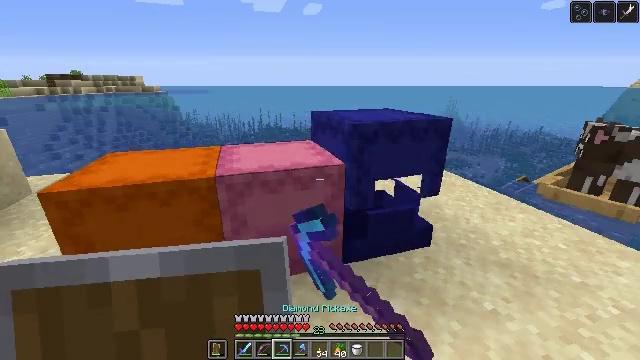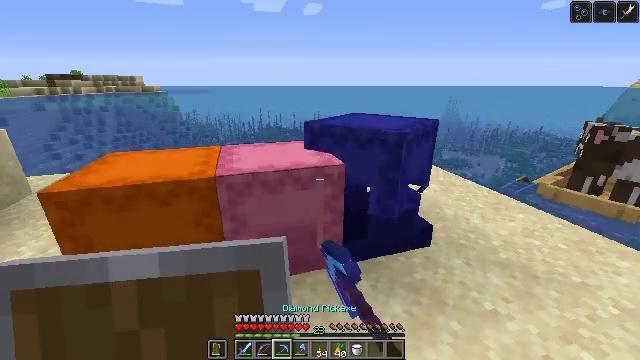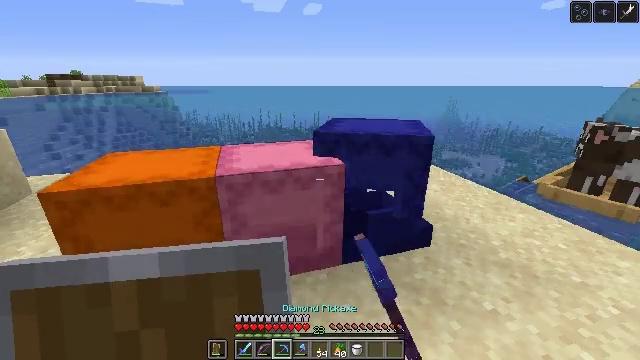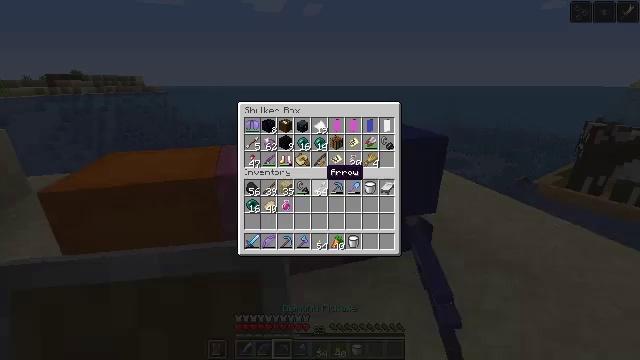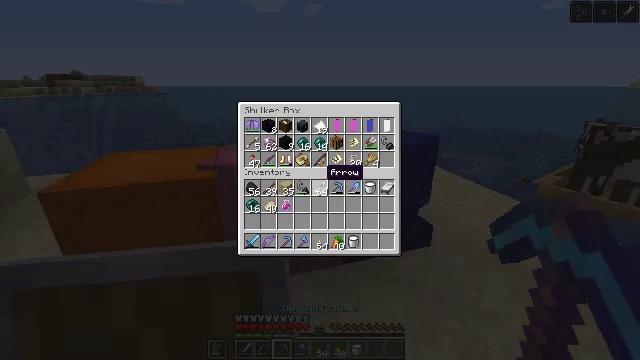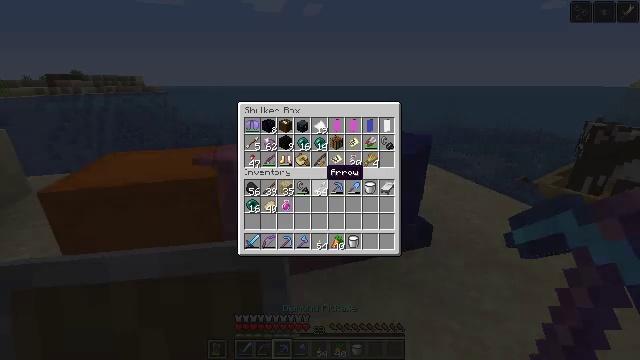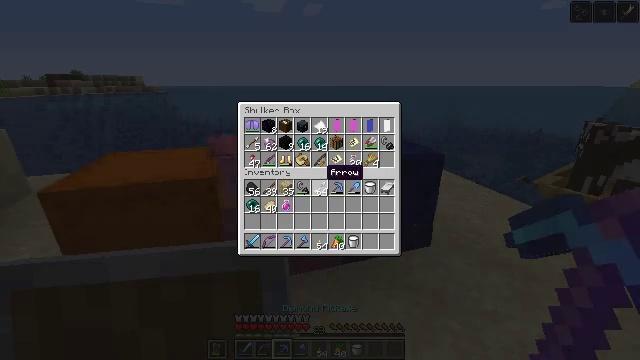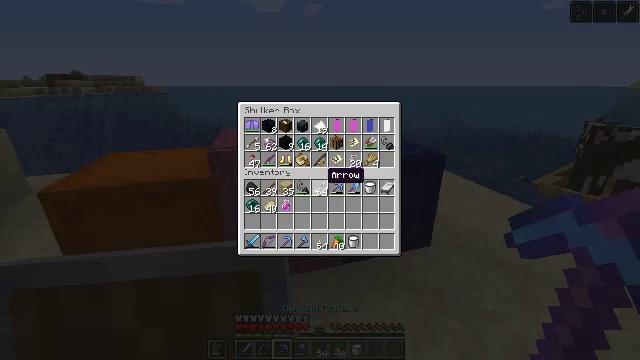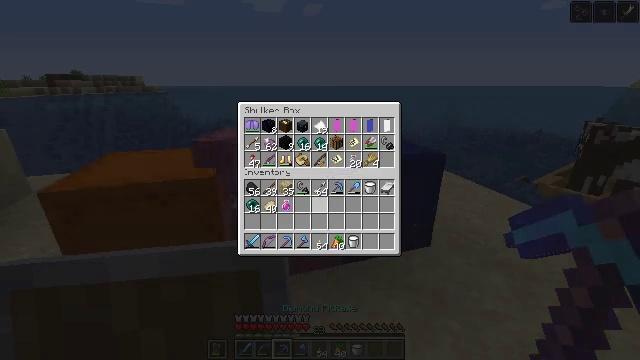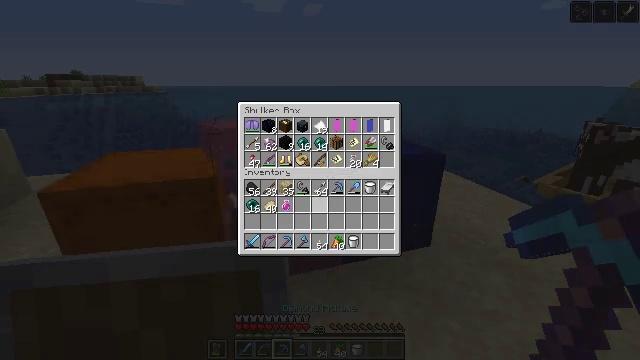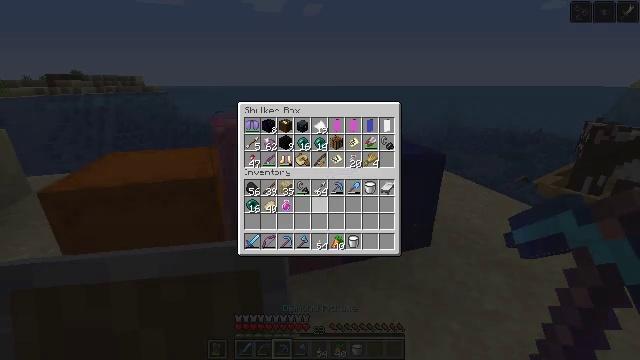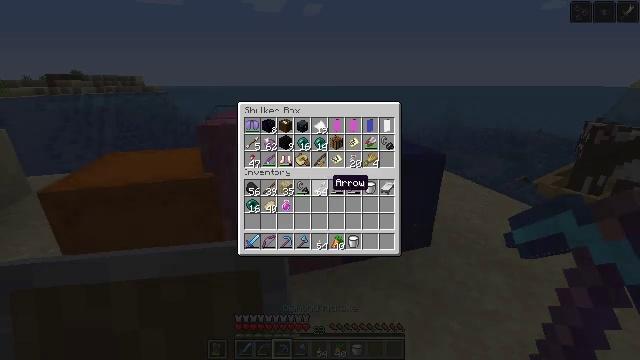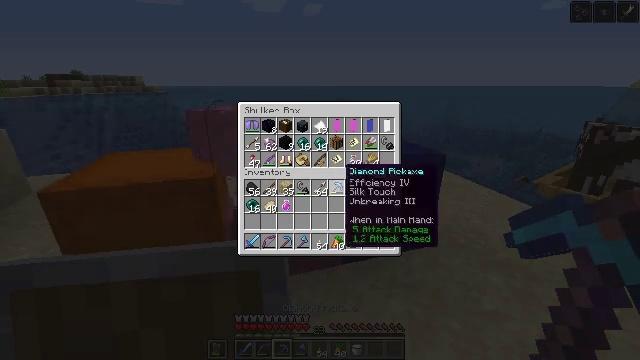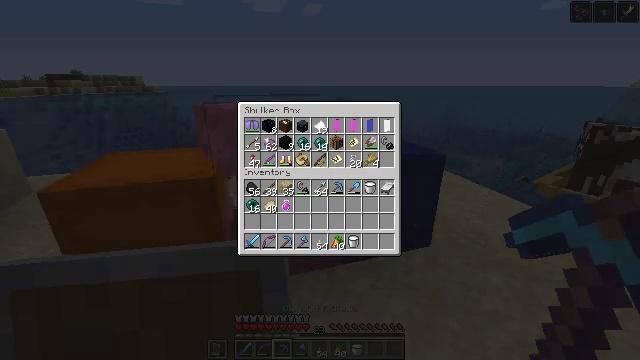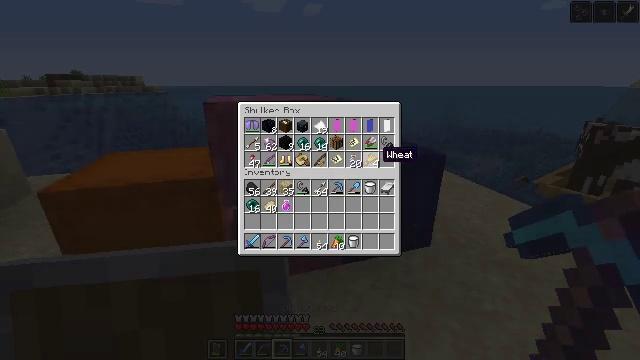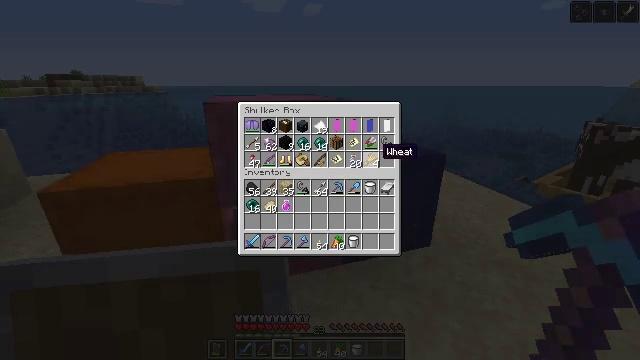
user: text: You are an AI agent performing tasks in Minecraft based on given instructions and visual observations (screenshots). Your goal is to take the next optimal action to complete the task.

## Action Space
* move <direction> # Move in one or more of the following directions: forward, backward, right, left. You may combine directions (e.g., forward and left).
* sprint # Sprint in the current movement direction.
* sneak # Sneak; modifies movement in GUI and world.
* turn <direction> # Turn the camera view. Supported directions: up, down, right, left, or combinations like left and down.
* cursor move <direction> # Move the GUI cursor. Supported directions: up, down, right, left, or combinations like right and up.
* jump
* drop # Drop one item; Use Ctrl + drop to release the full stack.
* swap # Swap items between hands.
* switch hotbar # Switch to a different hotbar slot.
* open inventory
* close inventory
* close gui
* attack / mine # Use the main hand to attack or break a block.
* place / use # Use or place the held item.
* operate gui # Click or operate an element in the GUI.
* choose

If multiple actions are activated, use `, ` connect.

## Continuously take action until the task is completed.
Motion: motion action
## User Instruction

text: Salvage the orange shulker box.
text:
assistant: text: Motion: no_op
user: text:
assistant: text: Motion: no_op
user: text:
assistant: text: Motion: no_op
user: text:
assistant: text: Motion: no_op
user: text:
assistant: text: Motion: no_op
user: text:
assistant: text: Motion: no_op
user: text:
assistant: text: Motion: no_op
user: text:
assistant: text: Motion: cursor move down
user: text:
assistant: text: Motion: no_op
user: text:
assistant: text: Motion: no_op
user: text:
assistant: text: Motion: cursor move up
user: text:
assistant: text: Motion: cursor move right and up
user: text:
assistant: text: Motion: cursor move right and up
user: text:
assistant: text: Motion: cursor move right
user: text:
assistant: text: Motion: no_op
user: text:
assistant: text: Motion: no_op
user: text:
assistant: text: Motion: no_op
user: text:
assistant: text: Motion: no_op
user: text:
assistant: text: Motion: cursor move left
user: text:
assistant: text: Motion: no_op
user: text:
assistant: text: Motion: no_op
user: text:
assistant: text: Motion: no_op
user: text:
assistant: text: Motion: no_op
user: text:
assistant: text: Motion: cursor move left and down
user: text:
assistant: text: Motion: cursor move left and down
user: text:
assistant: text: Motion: no_op
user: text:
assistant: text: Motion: no_op
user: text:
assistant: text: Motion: no_op
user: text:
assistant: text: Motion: no_op
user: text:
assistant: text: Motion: no_op